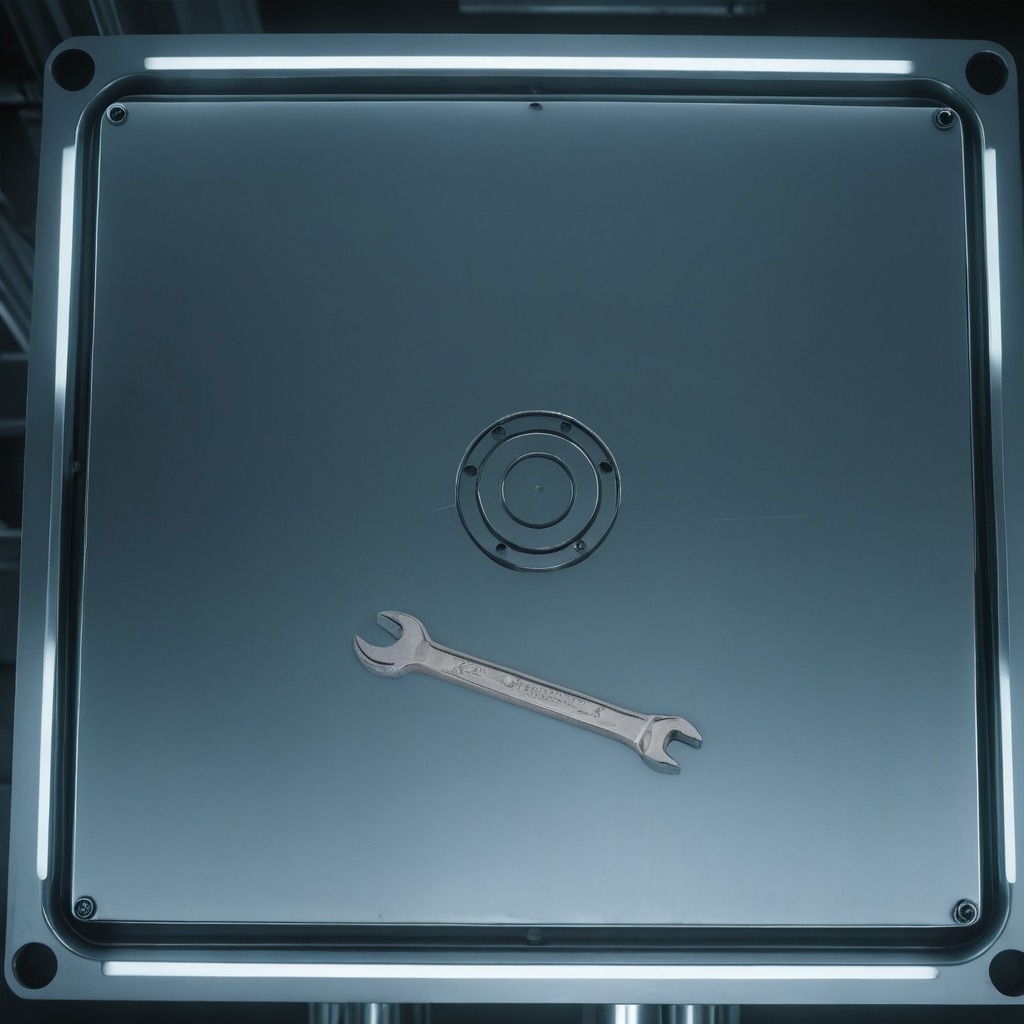
An wrench is lying on the metal table in a machine shop under fluorescent lights.